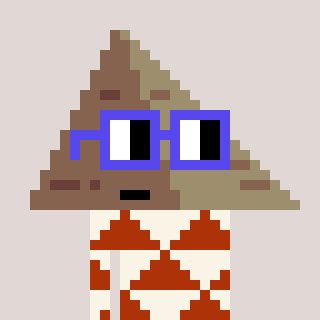
a pixel art character with square blue glasses, a pyramid-shaped head and a hotbrown-colored body on a warm background